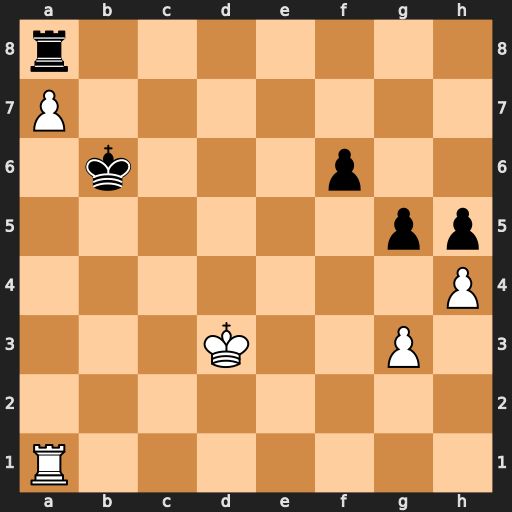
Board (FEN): r7/P7/1k3p2/6pp/7P/3K2P1/8/R7
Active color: w
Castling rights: -
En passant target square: -
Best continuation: g4 hxg4 h5